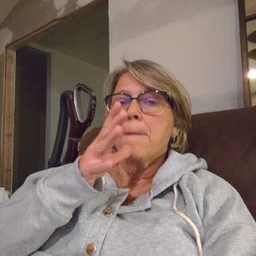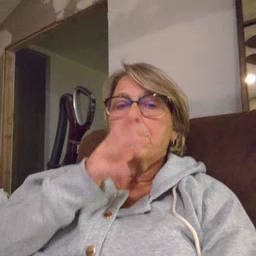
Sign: mom